Field crop: maize
Growth stage: 2
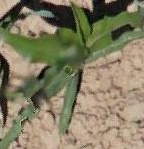
Species: maize